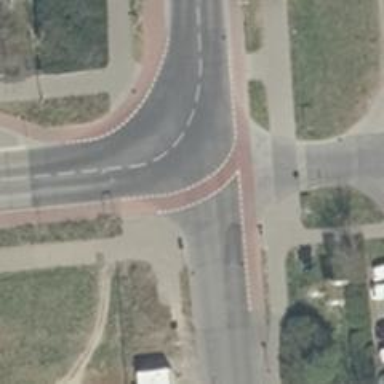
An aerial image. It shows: Unmarked road crossing.